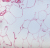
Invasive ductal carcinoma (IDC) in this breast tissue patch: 0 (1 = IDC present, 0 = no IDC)